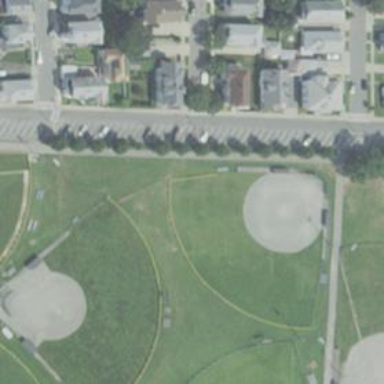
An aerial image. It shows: Baseball pitch for leisure land.